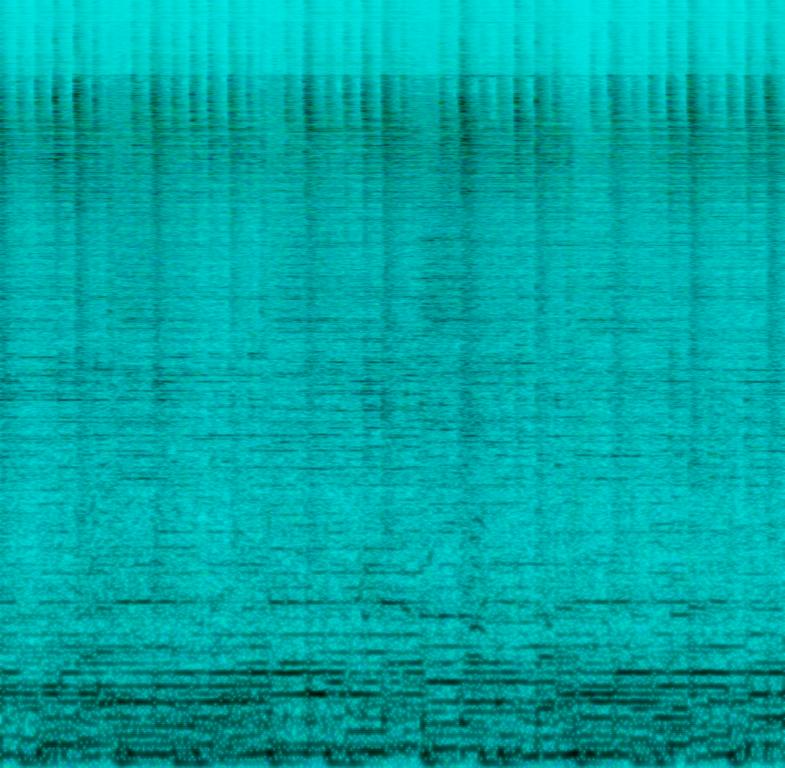
An acoustic drum is playing a rock groove with a big emphasis on the ride and silent hits on the crash. Along with the drums a electric bass is playing a bluesy line and so does the guitar. Another e-guitar is strumming chords. The whole song sounds fast and may be playing at a local festival where people are dancing.